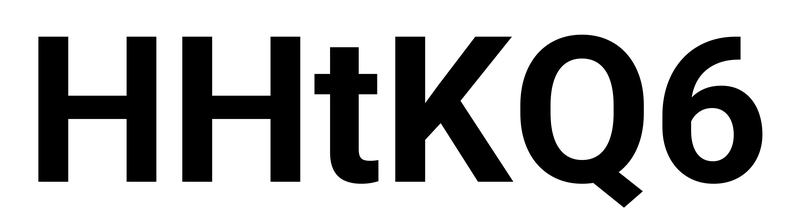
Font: Roboto_Bold